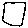
Label: square